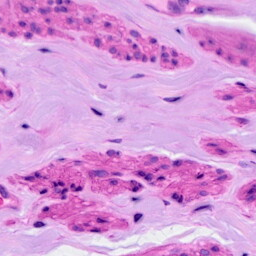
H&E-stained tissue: Ovarian